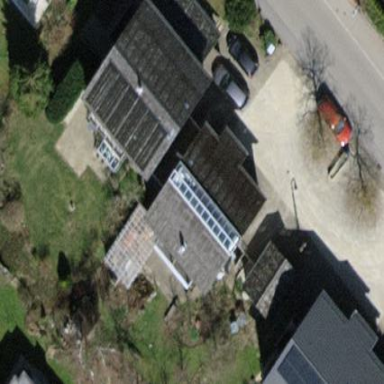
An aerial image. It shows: Building with pitched roof.